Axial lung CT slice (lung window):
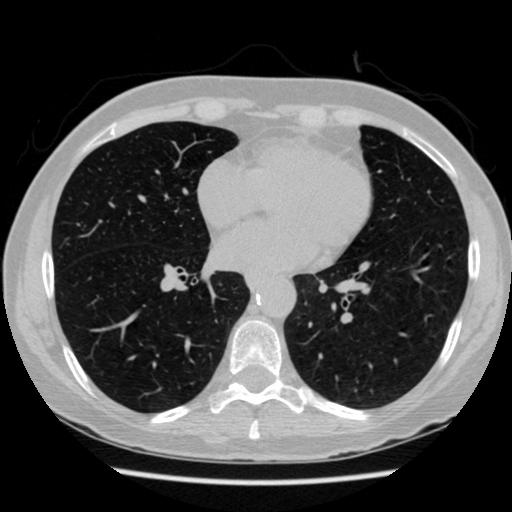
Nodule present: no